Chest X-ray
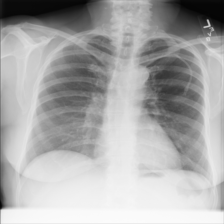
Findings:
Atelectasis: negative
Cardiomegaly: negative
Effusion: negative
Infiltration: negative
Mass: negative
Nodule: negative
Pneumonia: negative
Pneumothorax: negative
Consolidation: negative
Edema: negative
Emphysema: negative
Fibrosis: negative
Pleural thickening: negative
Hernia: negative